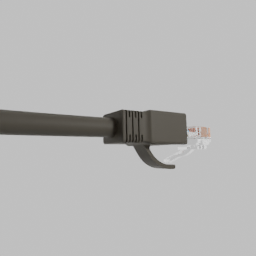
Label: electronics